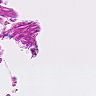
Metastatic tissue present: no